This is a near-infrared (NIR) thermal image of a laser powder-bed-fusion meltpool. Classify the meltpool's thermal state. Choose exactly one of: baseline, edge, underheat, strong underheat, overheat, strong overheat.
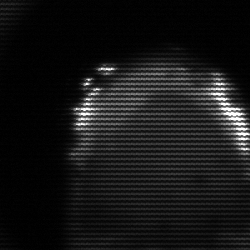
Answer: edge